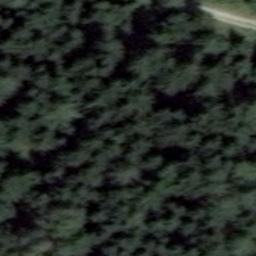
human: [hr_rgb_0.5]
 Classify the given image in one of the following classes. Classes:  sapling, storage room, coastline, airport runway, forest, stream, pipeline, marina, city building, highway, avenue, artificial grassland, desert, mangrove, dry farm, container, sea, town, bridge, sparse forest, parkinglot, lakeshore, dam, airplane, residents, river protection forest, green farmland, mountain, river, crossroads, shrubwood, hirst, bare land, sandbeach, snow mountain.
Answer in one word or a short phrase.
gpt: forest